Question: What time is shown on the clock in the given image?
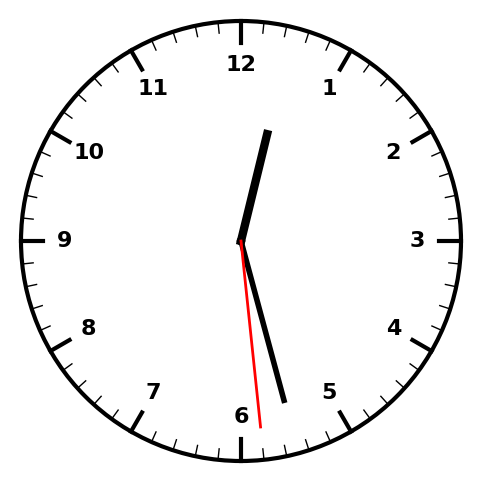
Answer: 12:27:29